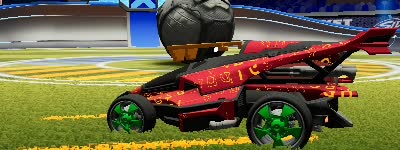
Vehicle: aftershock